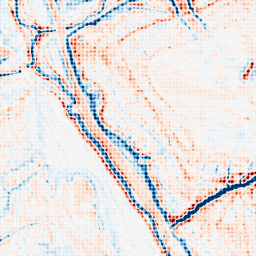
Category: edge_preserving
Decomposition family: bilateral
Decomposition parameters: d: 15
sigma_color: 25
sigma_space: 150
Upsampling method: sinc_blackman
Upsampling parameters: scale: 8
kernel_size: 8
Upsampling scale: 8